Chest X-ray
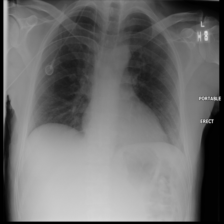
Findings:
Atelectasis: negative
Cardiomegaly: negative
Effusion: negative
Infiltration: negative
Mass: negative
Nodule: negative
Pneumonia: negative
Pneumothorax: negative
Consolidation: negative
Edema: negative
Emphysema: negative
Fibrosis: negative
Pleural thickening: negative
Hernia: negative